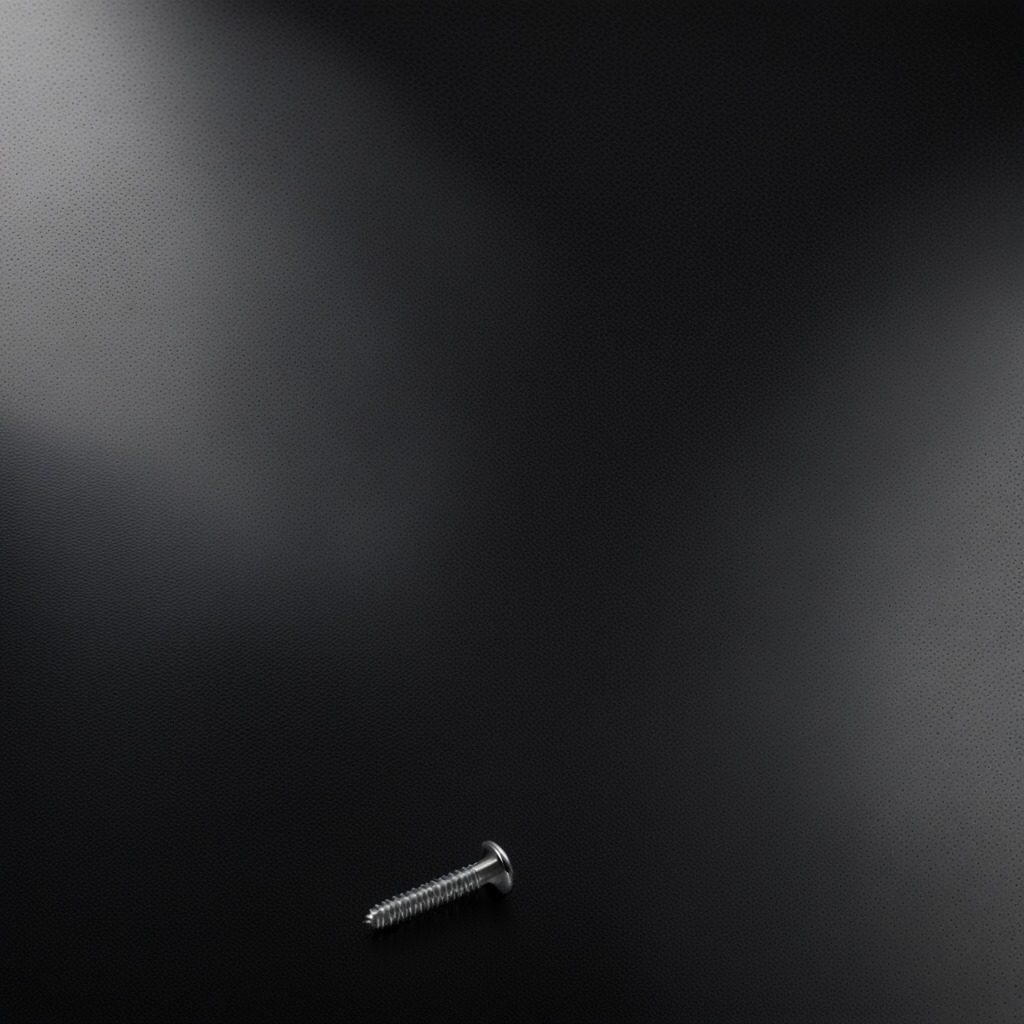
A metal screw is lying on the granite tabletop.